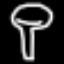
Label: mushroom